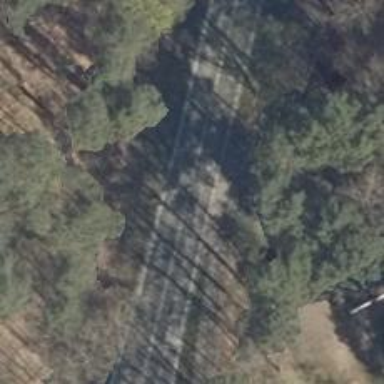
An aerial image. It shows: Secondary road with asphalt surface.